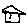
Label: house